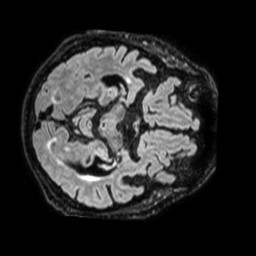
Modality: FLAIR
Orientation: axial
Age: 80
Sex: male
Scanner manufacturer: philips
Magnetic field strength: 1.5 T
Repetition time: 4.8 s
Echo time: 0.3361 s